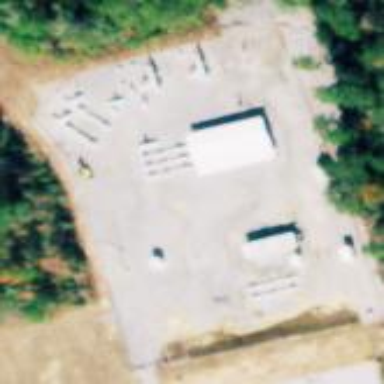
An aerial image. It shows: Industrial area with gas activities. Measurement substation is enclosed by fence.